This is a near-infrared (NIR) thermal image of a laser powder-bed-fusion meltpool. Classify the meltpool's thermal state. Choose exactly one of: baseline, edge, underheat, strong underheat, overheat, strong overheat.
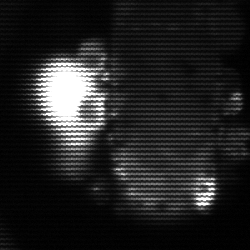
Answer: strong underheat